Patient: sex M, age 85
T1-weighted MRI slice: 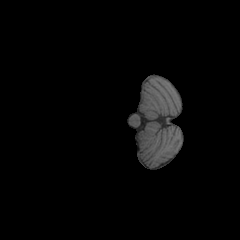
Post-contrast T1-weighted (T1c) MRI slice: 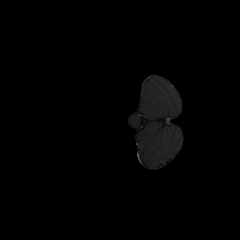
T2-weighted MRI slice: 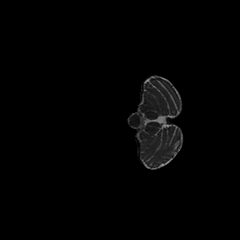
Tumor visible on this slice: no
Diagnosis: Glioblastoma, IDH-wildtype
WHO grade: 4